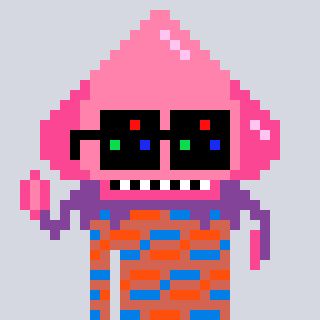
a pixel art character with square black sunglasses, a squid-shaped head and a peachy-colored body on a cool background